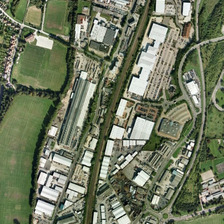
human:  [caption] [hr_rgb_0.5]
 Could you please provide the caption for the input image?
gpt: many white factories were built in the industrial district .

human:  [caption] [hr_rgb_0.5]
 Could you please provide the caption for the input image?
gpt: next to the road is an industrial area .

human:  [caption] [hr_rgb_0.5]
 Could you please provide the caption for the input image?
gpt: next to the road is an industrial area .

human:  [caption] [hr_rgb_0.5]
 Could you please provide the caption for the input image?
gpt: many white factories were built in the industrial district .

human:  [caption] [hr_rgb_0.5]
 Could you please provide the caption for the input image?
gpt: next to the road is an industrial area .